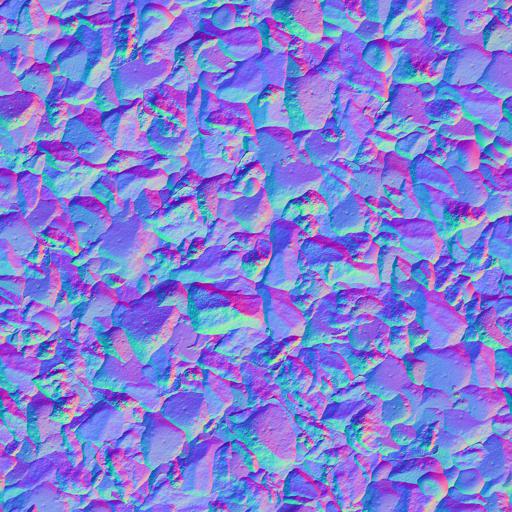
ground rock rocks stone stones